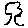
Label: tree